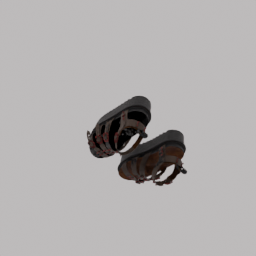
Label: people